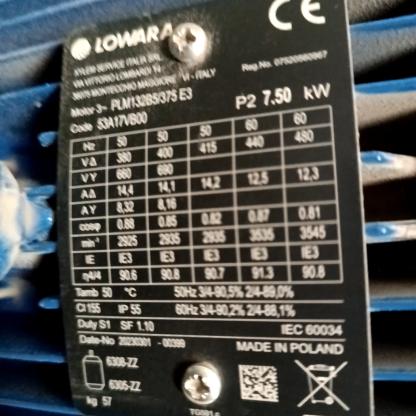
Klasa: tabliczka-znamionowa